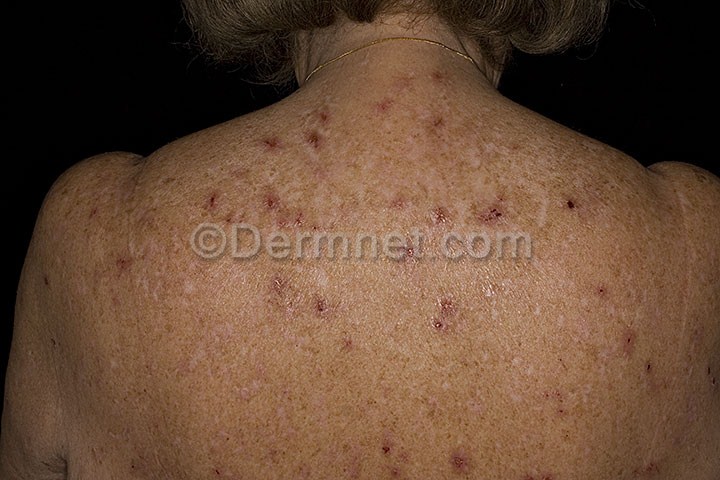
Disease: Eczema Photos